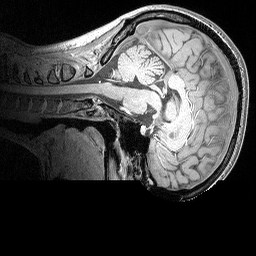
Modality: MP2RAGE
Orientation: sagittal
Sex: female
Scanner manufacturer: siemens
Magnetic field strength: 3 T
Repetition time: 5 s
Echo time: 0.00292 s